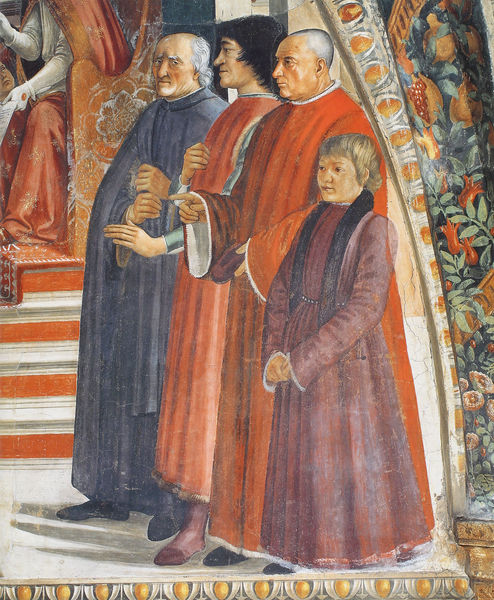
Titel: Capella Sassetti
Künstler: Ghirlandaio
Standort: Florenz, S. Trinita (EU - I - Toskana)
Schlagwörter: blau, mann, sitzen, frau, kleid, rot, schal, bild, öl, kirche, gewand, stehend, personen, lila, treppe, ernst, verzierung, beten, zeremonie, fresko, purpur, wandbemalung, würdenträger